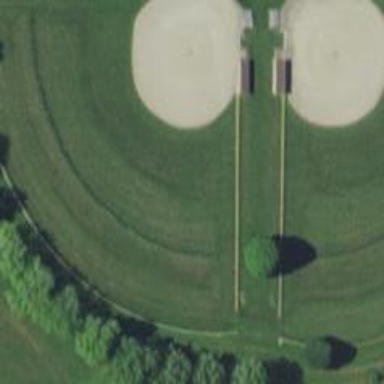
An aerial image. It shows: Softball pitch enclosed by fence.